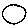
Label: circle